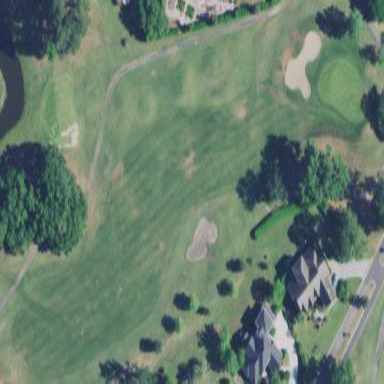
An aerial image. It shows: Golf fairway surrounded by grass.